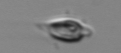
Label: Oxytoxum